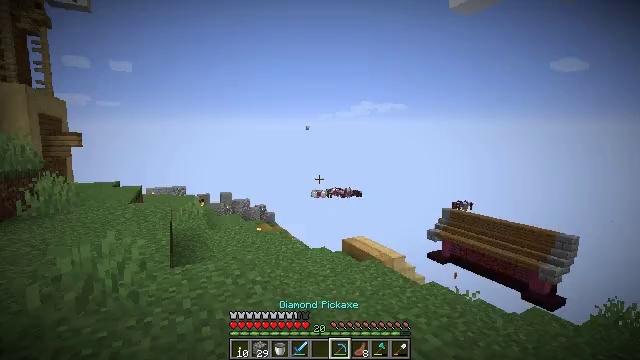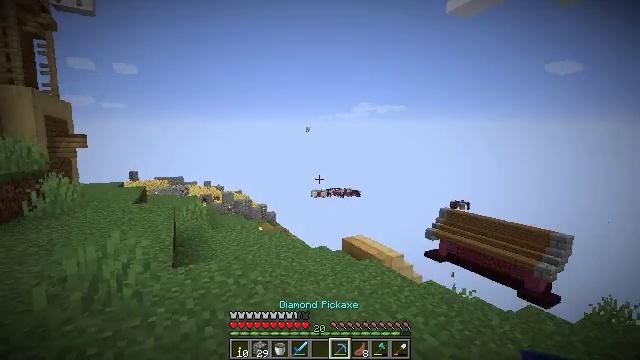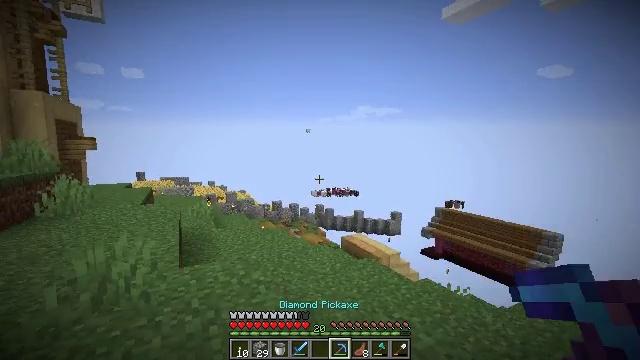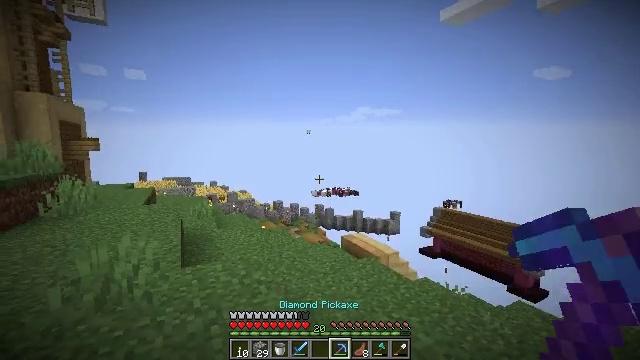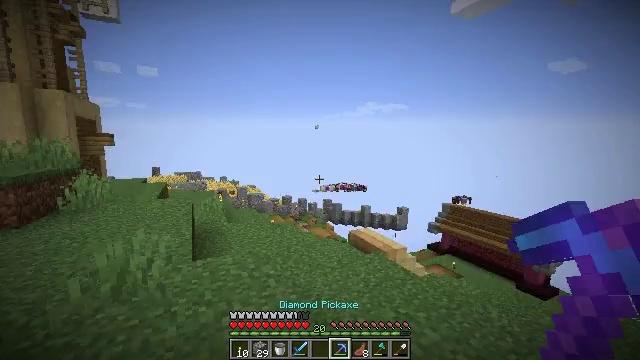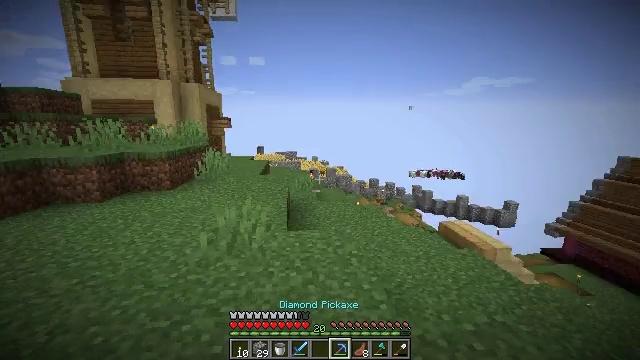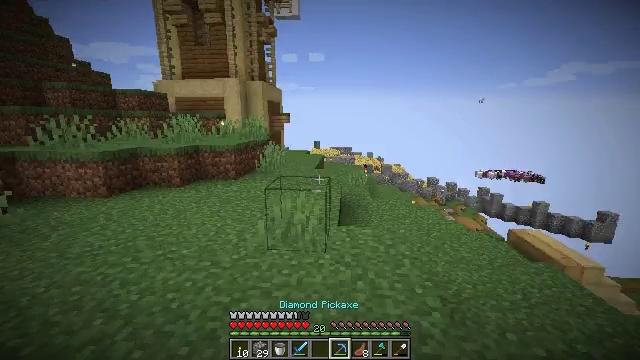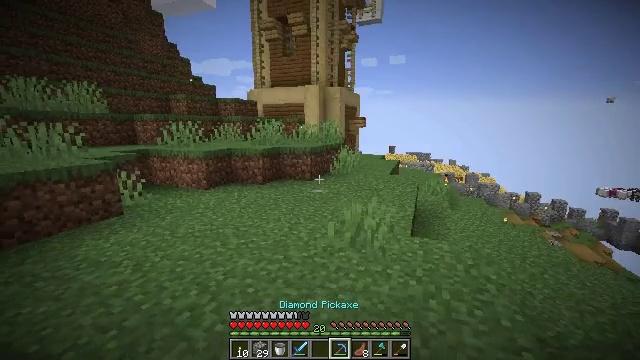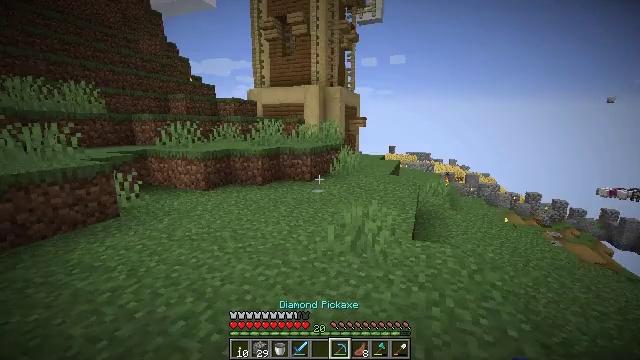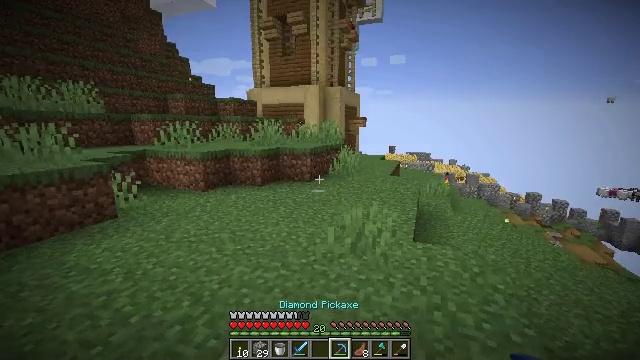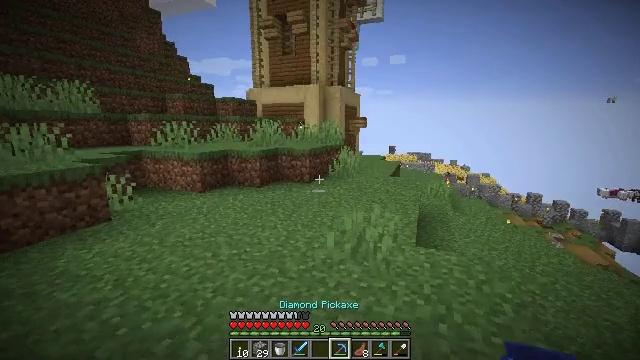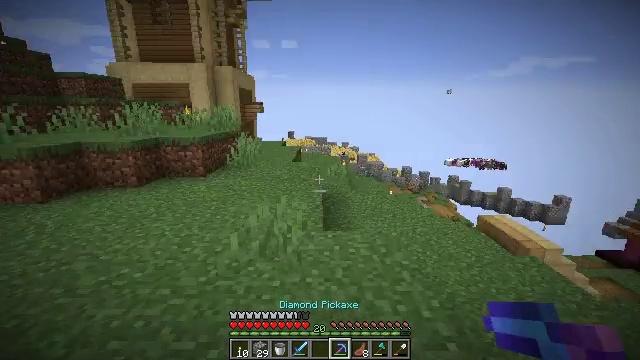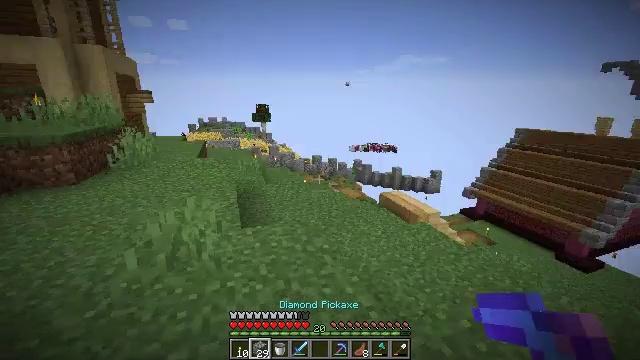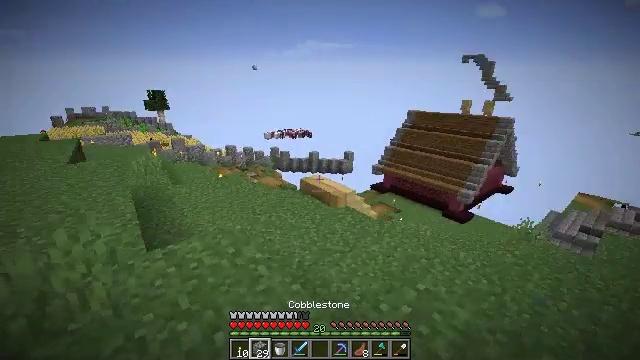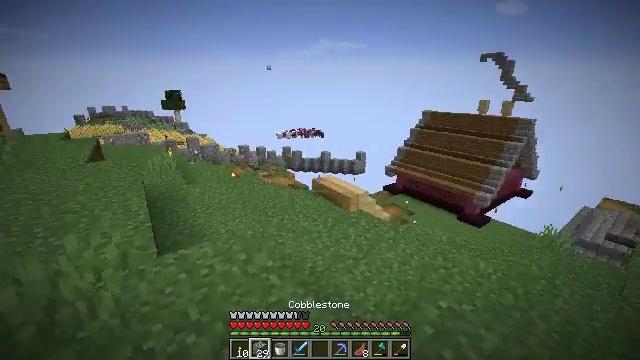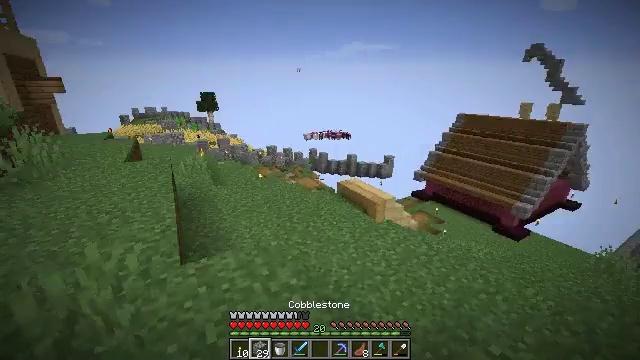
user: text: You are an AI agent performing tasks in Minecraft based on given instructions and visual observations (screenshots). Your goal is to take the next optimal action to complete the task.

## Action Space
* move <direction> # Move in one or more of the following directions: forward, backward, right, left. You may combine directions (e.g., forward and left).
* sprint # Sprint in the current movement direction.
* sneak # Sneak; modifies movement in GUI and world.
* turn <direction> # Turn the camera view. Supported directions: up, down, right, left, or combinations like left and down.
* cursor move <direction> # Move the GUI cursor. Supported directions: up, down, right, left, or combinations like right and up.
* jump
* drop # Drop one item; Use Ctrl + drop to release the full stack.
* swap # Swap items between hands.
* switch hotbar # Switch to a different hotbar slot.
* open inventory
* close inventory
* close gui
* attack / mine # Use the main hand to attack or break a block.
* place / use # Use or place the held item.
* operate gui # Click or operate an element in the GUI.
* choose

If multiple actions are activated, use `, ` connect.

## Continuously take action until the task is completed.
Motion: motion action
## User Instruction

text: Use your axe to get birch logs.
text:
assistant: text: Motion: attack / mine
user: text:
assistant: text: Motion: attack / mine
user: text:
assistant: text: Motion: attack / mine
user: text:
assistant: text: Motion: turn left and down, attack / mine
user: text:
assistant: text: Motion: turn left and down, attack / mine
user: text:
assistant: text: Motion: turn left and down, attack / mine
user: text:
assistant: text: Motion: turn left, attack / mine
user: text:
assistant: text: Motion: move forward, attack / mine
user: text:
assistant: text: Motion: move forward, attack / mine
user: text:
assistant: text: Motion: move forward, attack / mine
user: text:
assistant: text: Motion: move forward, turn right and down, attack / mine
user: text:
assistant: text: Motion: move forward, turn right and down, attack / mine, switch to hotbar 2
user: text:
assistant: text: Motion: move forward, turn right and down, attack / mine, switch to hotbar 2
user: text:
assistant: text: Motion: move forward, turn left, attack / mine
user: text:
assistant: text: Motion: move forward, turn left, attack / mine
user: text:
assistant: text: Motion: move forward, turn right and down, attack / mine
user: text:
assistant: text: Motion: move forward, turn right and down, attack / mine
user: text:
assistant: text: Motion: move forward, turn right, attack / mine
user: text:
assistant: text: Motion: move forward, turn right and down, attack / mine
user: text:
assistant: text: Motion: move forward, turn right, attack / mine
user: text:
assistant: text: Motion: move forward, turn up, attack / mine
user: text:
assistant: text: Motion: move forward, turn right and up, attack / mine, switch to hotbar 3
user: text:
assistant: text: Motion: move forward, turn left and up, attack / mine
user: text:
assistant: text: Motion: move forward, attack / mine
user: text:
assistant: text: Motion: move forward, attack / mine
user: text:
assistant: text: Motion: move forward, attack / mine
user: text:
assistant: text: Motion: move forward, attack / mine
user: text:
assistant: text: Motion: move forward, attack / mine, switch to hotbar 2
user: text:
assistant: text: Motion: move forward, attack / mine, switch to hotbar 2
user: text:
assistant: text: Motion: move forward, attack / mine, switch to hotbar 2